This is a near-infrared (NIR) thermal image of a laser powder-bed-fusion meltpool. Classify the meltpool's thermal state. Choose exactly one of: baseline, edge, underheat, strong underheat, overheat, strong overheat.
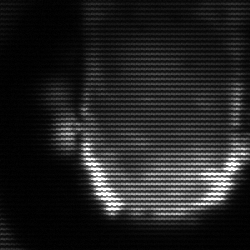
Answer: baseline